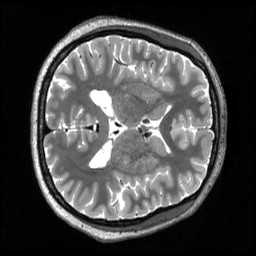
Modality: T2w
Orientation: axial
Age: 25
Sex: female
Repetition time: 3.2 s
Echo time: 0.563 s